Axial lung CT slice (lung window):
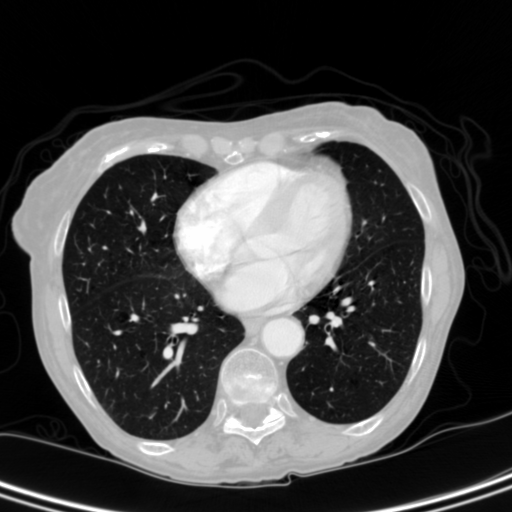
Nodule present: no